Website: home-depot
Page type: payment
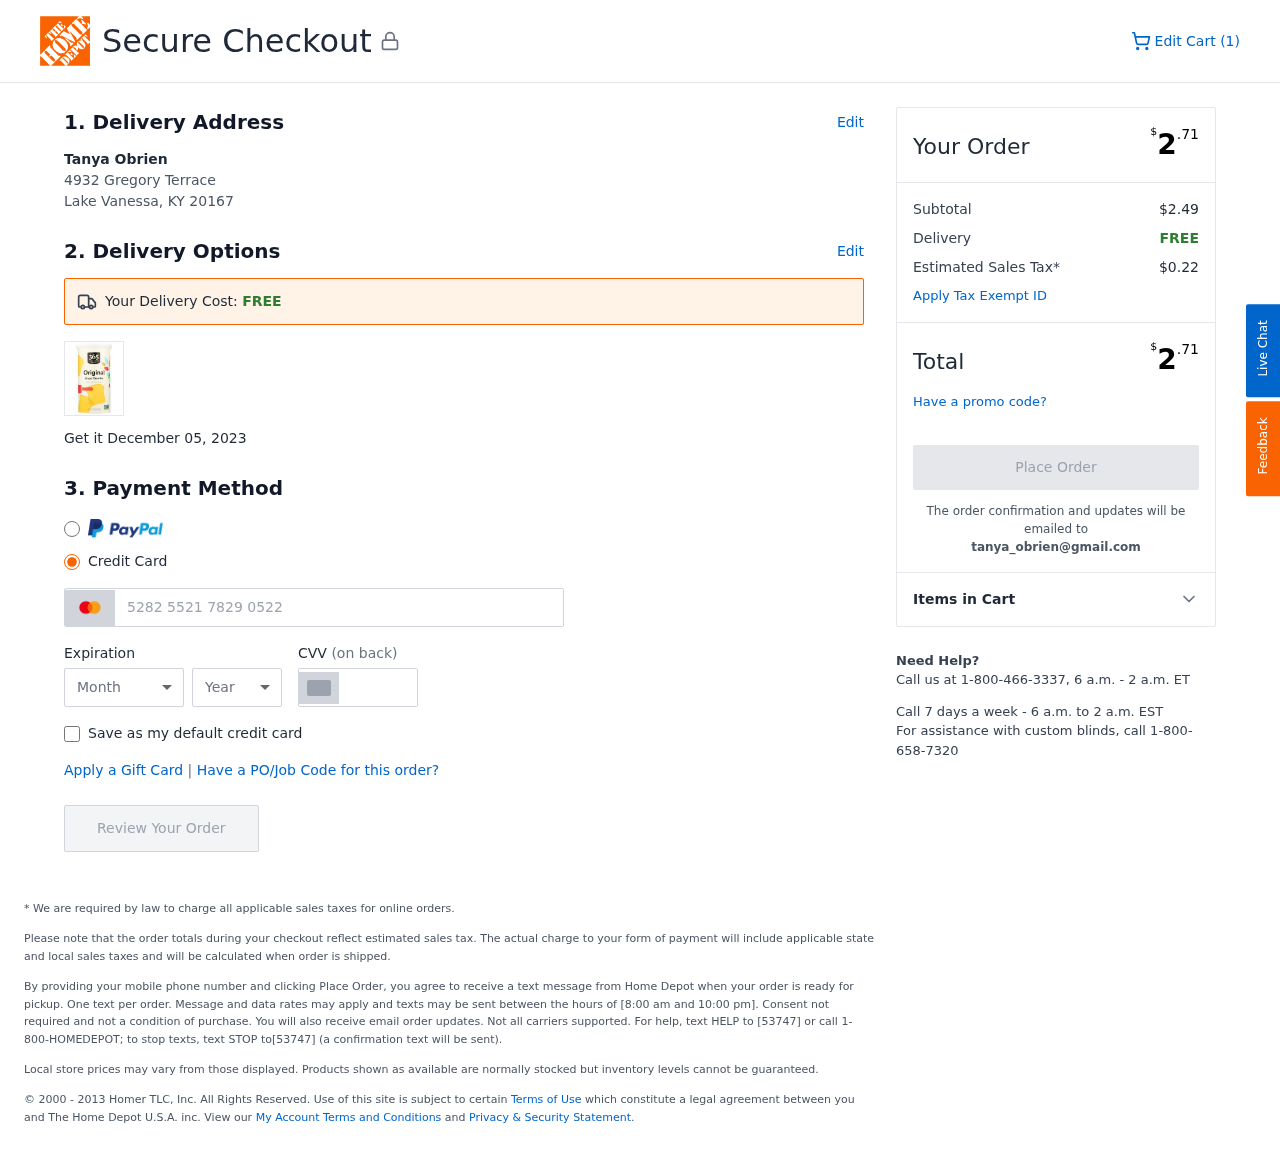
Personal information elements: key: PII_CARD_CVV
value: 180
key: PII_CARD_EXPIRY_MONTH
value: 02
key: PII_CARD_EXPIRY_YEAR
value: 29
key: PII_CARD_NUMBER
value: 5282 5521 7829 0522
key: PII_CITY_STATE_ZIP
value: Lake Vanessa, KY 20167
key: PII_EMAIL
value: tanya_obrien@gmail.com
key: PII_FULLNAME
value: Tanya Obrien
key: PII_STREET
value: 4932 Gregory Terrace
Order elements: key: ORDER_NUM_ITEMS
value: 1
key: ORDER_DELIVERY_DATE
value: December 05, 2023
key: ORDER_TOTAL
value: $2.71
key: ORDER_SUBTOTAL
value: $2.49
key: ORDER_SHIPPING_COST
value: FREE
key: ORDER_TAX
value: $0.22